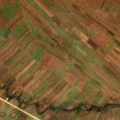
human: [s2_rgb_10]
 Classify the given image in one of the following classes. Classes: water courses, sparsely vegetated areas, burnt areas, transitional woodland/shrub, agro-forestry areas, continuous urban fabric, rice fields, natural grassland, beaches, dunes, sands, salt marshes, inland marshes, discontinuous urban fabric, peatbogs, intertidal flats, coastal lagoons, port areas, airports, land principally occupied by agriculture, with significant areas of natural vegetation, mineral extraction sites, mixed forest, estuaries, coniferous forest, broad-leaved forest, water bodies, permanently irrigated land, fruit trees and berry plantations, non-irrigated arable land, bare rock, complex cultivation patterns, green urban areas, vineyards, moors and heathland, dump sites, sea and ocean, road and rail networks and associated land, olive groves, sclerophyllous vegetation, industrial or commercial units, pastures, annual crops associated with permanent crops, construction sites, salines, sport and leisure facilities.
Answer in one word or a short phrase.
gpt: non-irrigated arable land, complex cultivation patterns